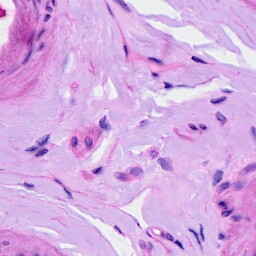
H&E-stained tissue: Ovarian